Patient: sex M, age 30
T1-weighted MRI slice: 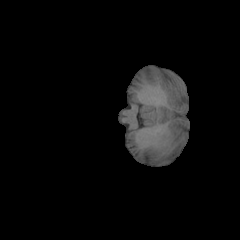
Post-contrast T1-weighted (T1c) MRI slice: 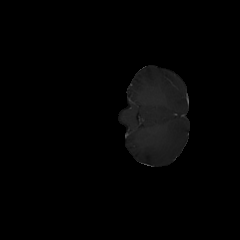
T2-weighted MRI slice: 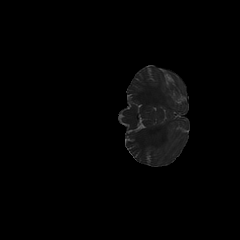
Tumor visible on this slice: no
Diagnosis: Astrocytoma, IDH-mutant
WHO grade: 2